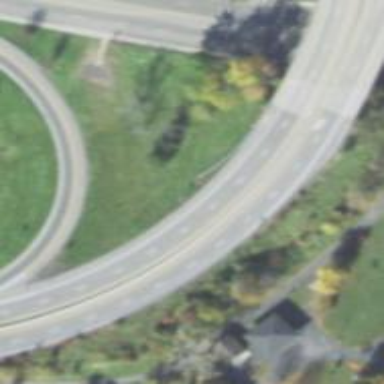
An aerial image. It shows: Asphalt road classified as primary highway with expressway characteristics.